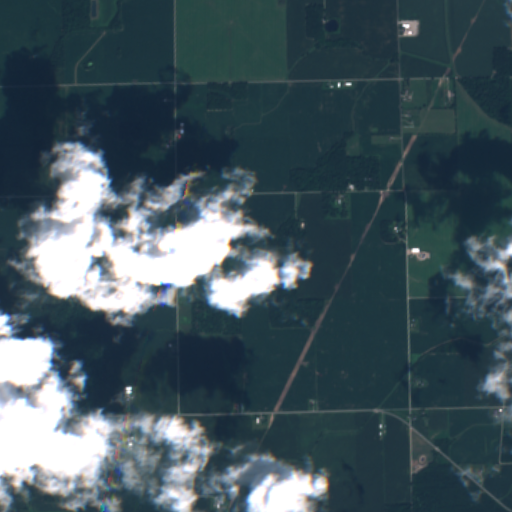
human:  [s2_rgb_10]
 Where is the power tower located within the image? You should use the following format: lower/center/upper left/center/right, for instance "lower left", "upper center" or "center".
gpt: The power tower is located in the center right of the image.
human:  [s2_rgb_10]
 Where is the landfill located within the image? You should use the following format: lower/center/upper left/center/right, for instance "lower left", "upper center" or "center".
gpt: There is no landfill in the image.